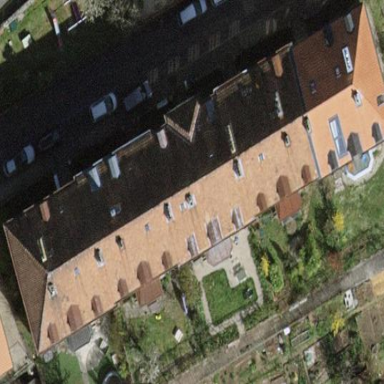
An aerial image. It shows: Hipped roof apartment building.